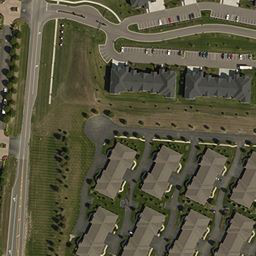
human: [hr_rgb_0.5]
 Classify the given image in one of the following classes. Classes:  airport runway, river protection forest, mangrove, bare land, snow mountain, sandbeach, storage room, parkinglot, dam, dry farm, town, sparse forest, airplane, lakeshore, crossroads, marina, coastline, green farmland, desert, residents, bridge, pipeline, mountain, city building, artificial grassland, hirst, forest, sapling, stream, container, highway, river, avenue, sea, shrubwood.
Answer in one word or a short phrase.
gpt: town